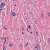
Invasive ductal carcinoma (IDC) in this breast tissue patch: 1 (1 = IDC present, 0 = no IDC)